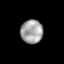
Tissue: skin
Cell type: Epithelial cells
Senescence score: 0.2599
Nuclear area (px): 516
Mean DAPI intensity: 161.798